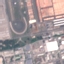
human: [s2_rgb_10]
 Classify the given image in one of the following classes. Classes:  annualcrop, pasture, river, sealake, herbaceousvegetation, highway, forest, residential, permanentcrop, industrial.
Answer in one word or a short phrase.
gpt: Industrial